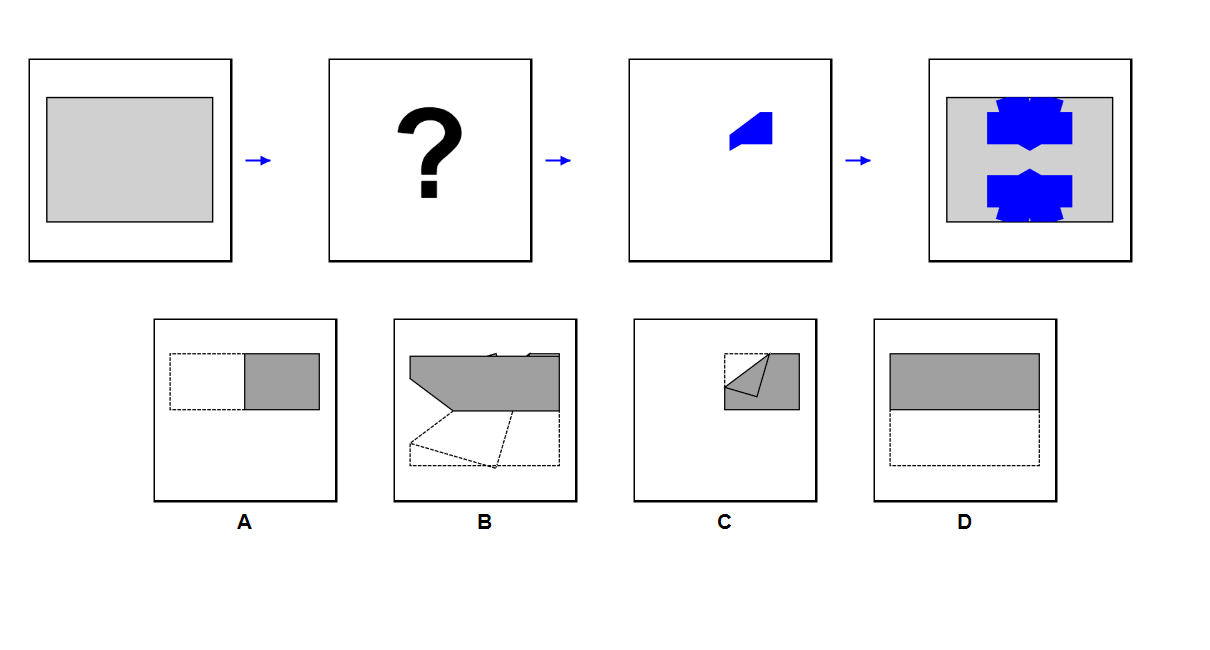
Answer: B